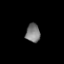
Tissue: lung
Cell type: Epithelial cells
Senescence score: 0.1653
Nuclear area (px): 259
Mean DAPI intensity: 123.61